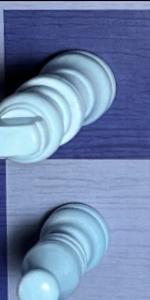
Label: Pawn_Black